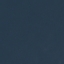
Land use / land cover: SeaLake